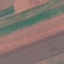
Land use / land cover: AnnualCrop